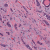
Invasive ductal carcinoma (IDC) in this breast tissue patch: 1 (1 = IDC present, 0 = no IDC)